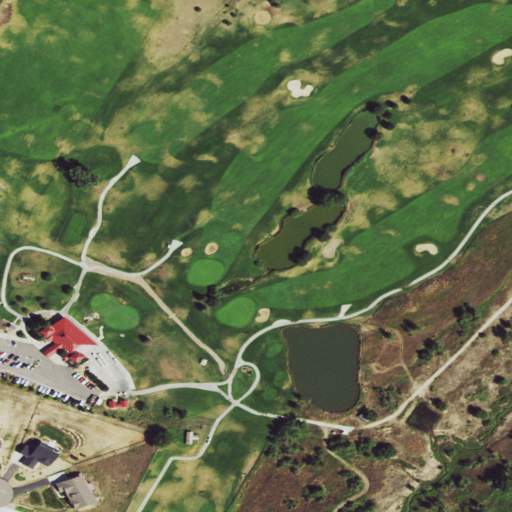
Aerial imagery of valley in Colorado named Timber Claim Gulch containing open development, low intensity development, medium intensity development, and high intensity development